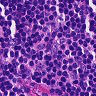
Metastatic tissue present: no